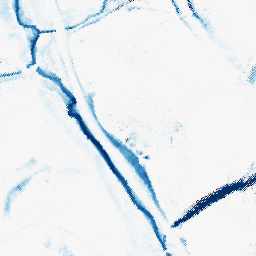
Category: morphological
Decomposition family: morphological_diamond
Decomposition parameters: operation: closing
radius: 10
Upsampling method: regularized
Upsampling parameters: scale: 4
lambda_reg: 0.1
Upsampling scale: 4